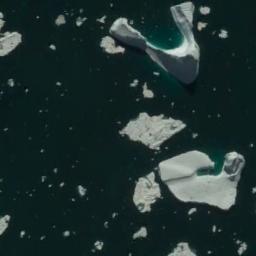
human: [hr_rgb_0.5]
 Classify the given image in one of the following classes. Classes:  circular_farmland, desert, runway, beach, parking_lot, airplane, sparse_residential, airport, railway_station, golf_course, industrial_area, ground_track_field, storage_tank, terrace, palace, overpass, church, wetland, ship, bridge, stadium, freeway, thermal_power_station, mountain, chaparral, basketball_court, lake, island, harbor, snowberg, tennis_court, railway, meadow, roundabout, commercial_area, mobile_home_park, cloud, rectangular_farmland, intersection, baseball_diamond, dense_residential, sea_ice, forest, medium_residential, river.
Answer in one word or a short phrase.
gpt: sea_ice